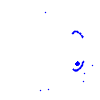
Particle: kaon